Field crop: tomato
Growth stage: 1
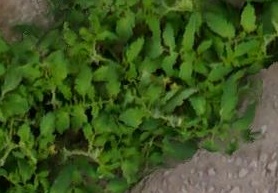
Species: tomato